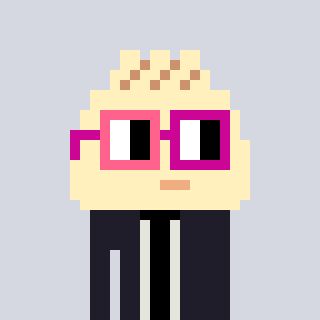
a pixel art character with square pink and red glasses, a porkbao-shaped head and a grayscale-colored body on a cool background